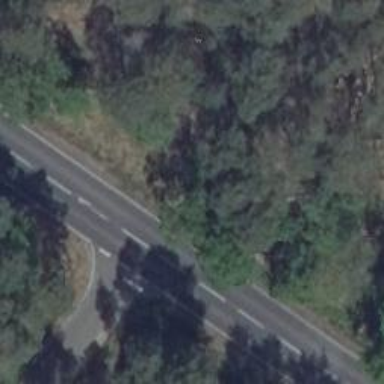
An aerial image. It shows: Asphalt road classified as primary highway.